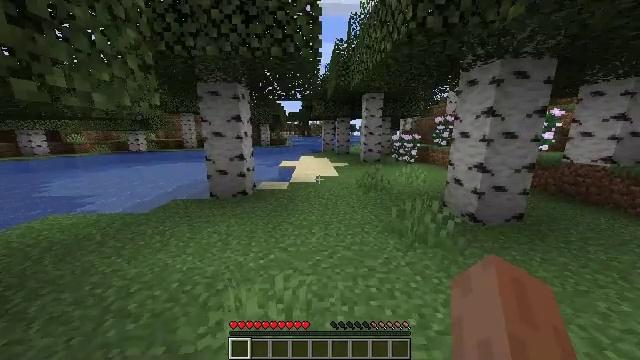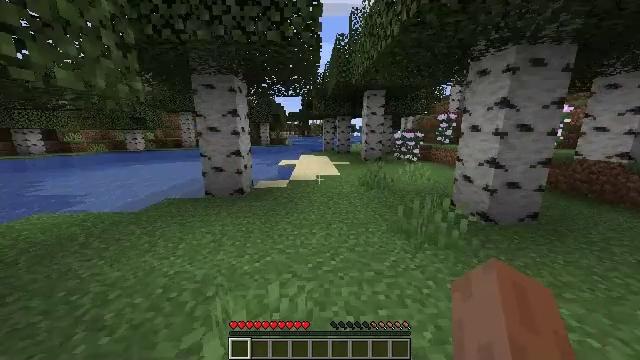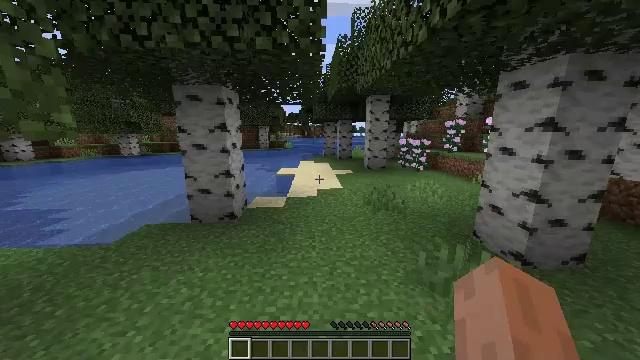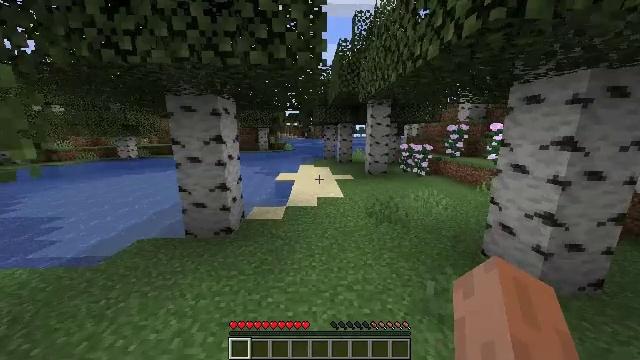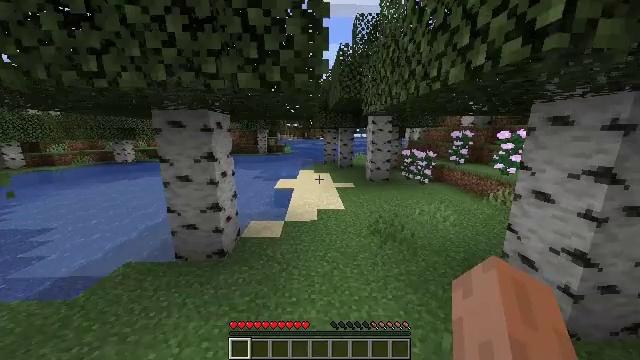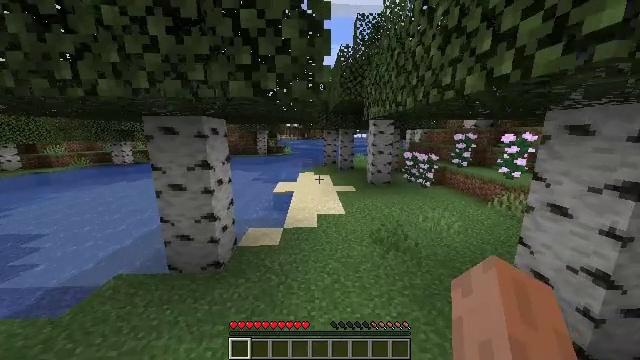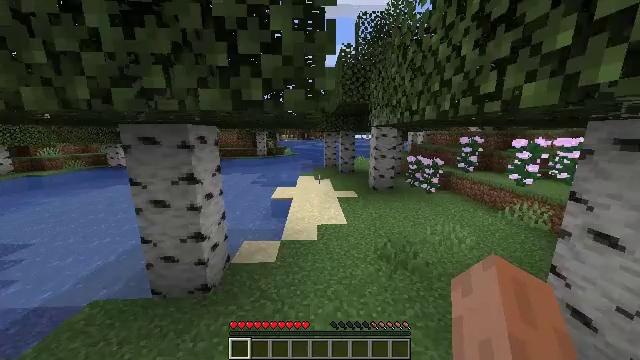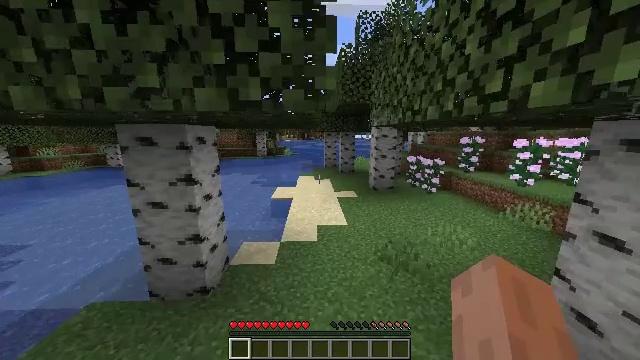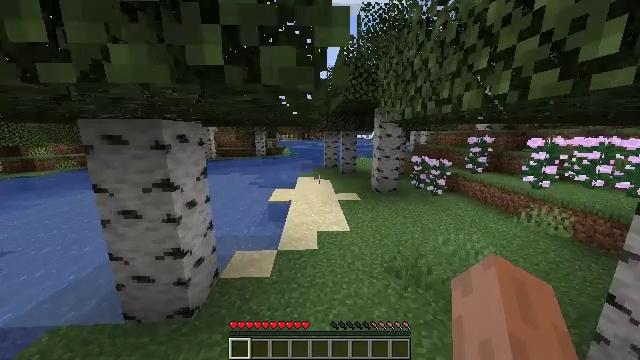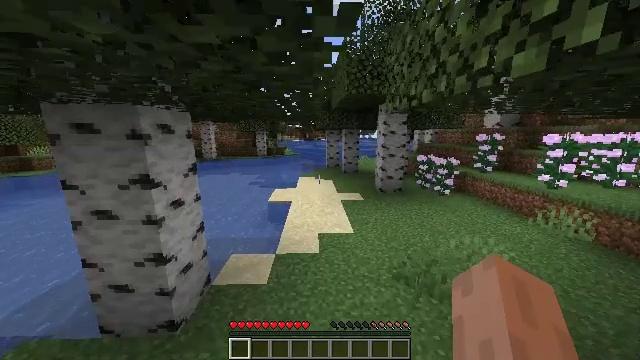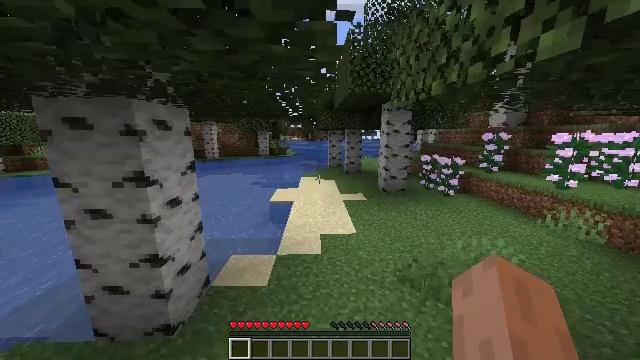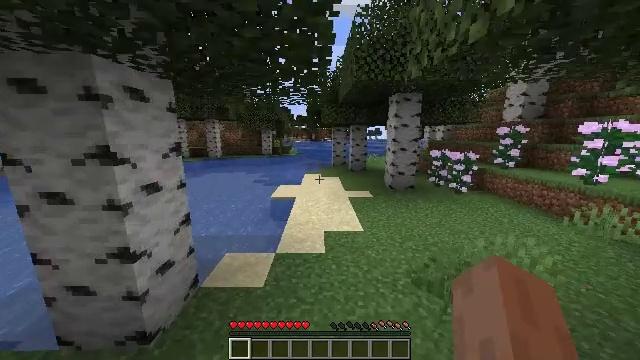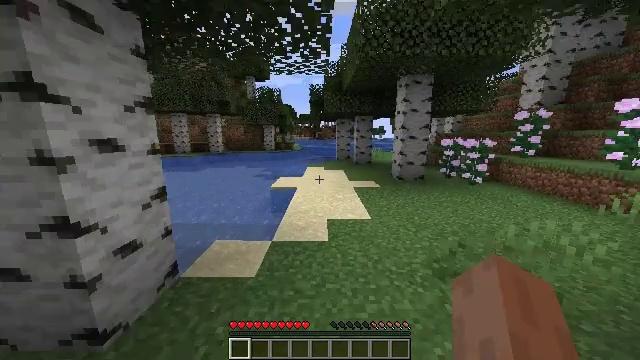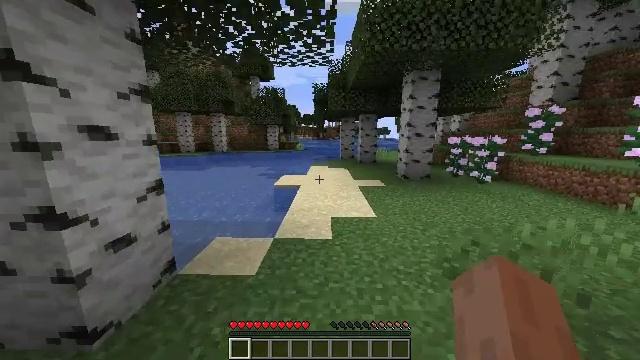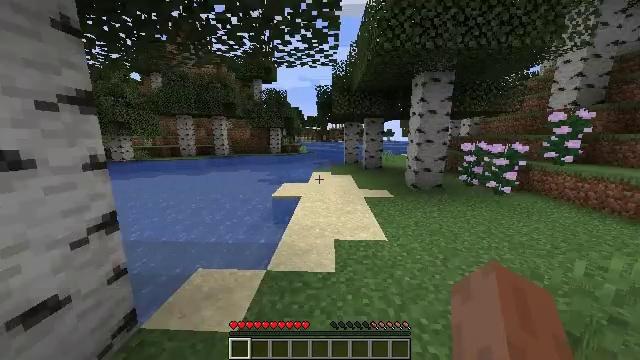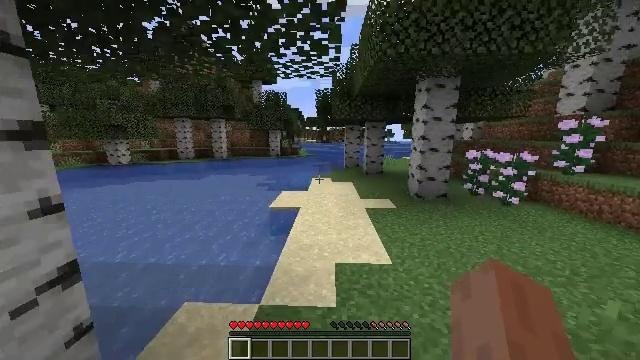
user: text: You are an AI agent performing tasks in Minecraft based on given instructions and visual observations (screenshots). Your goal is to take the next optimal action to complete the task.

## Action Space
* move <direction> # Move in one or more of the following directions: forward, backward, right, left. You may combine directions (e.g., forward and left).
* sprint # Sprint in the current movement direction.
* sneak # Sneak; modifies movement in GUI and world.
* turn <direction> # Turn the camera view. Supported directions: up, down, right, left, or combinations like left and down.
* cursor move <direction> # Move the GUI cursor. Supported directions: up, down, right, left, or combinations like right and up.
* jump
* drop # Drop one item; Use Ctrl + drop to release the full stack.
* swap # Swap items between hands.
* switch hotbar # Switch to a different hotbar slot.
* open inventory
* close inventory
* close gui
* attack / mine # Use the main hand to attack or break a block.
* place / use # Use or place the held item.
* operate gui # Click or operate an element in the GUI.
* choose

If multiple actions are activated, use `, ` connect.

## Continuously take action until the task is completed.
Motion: motion action
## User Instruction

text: Gather the peony by left-clicking.
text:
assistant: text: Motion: move forward, sprint, jump
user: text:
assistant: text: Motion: move forward, sprint, jump
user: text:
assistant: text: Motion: move forward, sprint, jump
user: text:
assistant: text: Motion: move forward, sprint, jump
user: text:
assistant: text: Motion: move forward, sprint, jump
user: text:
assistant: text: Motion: move forward, sprint, jump
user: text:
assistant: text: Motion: move forward, sprint, jump
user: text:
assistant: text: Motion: move forward, sprint, jump
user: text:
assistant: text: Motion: move forward, sprint, jump
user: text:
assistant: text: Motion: move forward, sprint, jump
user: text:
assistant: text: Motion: move forward, sprint, turn left, jump
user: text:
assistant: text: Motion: move forward, sprint, jump
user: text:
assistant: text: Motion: move forward, sprint, turn left, jump
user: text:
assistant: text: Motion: move forward, sprint, jump
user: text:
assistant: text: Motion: move forward, sprint, jump
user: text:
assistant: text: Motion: move forward, sprint, jump
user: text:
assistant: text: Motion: move forward, sprint, jump
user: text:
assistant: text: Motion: move forward, sprint, jump
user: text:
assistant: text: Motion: move forward, sprint, jump
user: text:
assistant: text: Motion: move forward, sprint, jump
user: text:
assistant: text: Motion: move forward, sprint, jump
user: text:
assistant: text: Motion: move forward, sprint, jump
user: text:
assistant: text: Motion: move forward, sprint, jump
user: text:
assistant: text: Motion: move forward, sprint, jump
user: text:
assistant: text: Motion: move forward, sprint, jump
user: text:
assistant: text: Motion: move forward, sprint, jump
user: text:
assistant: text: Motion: move forward, sprint, jump
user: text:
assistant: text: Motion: move forward, sprint, jump
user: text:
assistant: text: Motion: move forward, sprint, jump
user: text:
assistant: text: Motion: move forward, sprint, jump